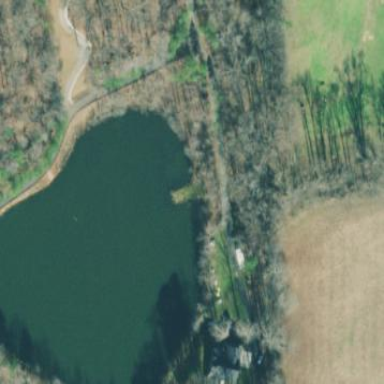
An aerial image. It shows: Scenic lake view.